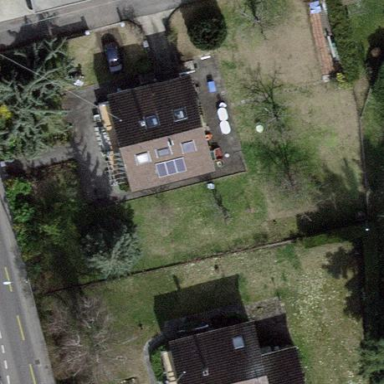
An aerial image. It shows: Garden surrounded by fence.